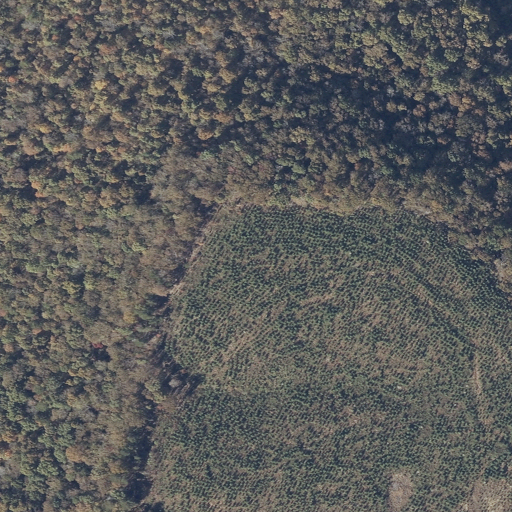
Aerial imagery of cape in Alabama named Jordan Point containing deciduous forest, shrub, grassland, and woody wetlands